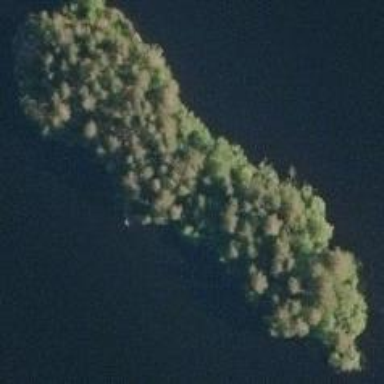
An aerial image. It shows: Island covered in forest.